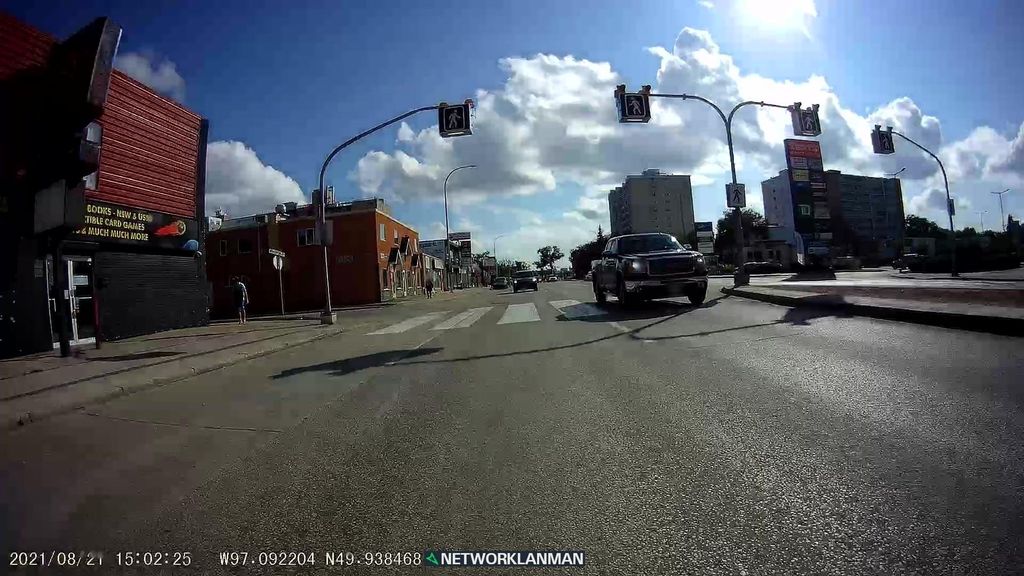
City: winnipeg